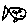
Label: fish